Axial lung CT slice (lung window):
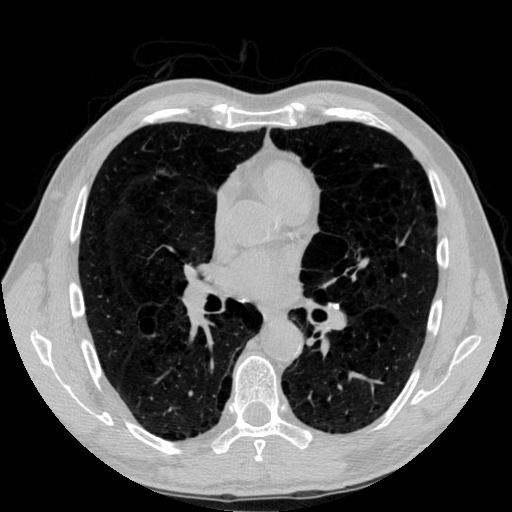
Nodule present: no